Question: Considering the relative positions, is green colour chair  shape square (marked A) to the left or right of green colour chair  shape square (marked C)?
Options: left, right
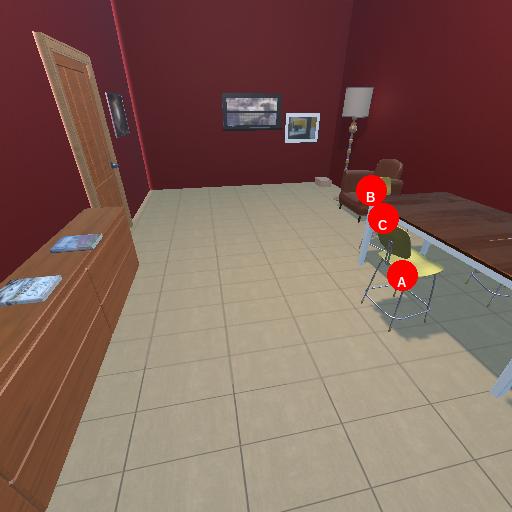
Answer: left